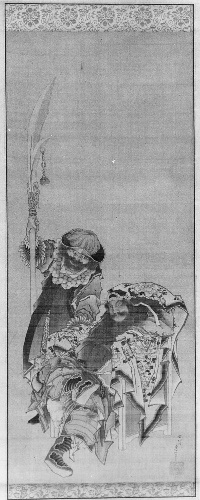
Artist: Katsushika Hokusai
Artist bio: Japanese, Tokyo (Edo) 1760–1849 Tokyo (Edo)
Date: 19th century
Object type: Hanging scroll
Classification: Paintings
Medium: Hanging scroll; ink and color on silk
Culture: Japan
Period: Edo period (1615–1868)
Dimensions: Image: 33 11/16 × 13 9/16 in. (85.5 × 34.5 cm)
Overall with mounting: 59 1/2 × 16 15/16 in. (151.2 × 43 cm)
Overall with knobs: 59 1/2 × 19 3/16 in. (151.2 × 48.7 cm)
Department: Asian Art
Credit line: Seymour Fund, 1959
Accession year: 1959
Repository: Metropolitan Museum of Art, New York, NY
Tags: Men